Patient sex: F
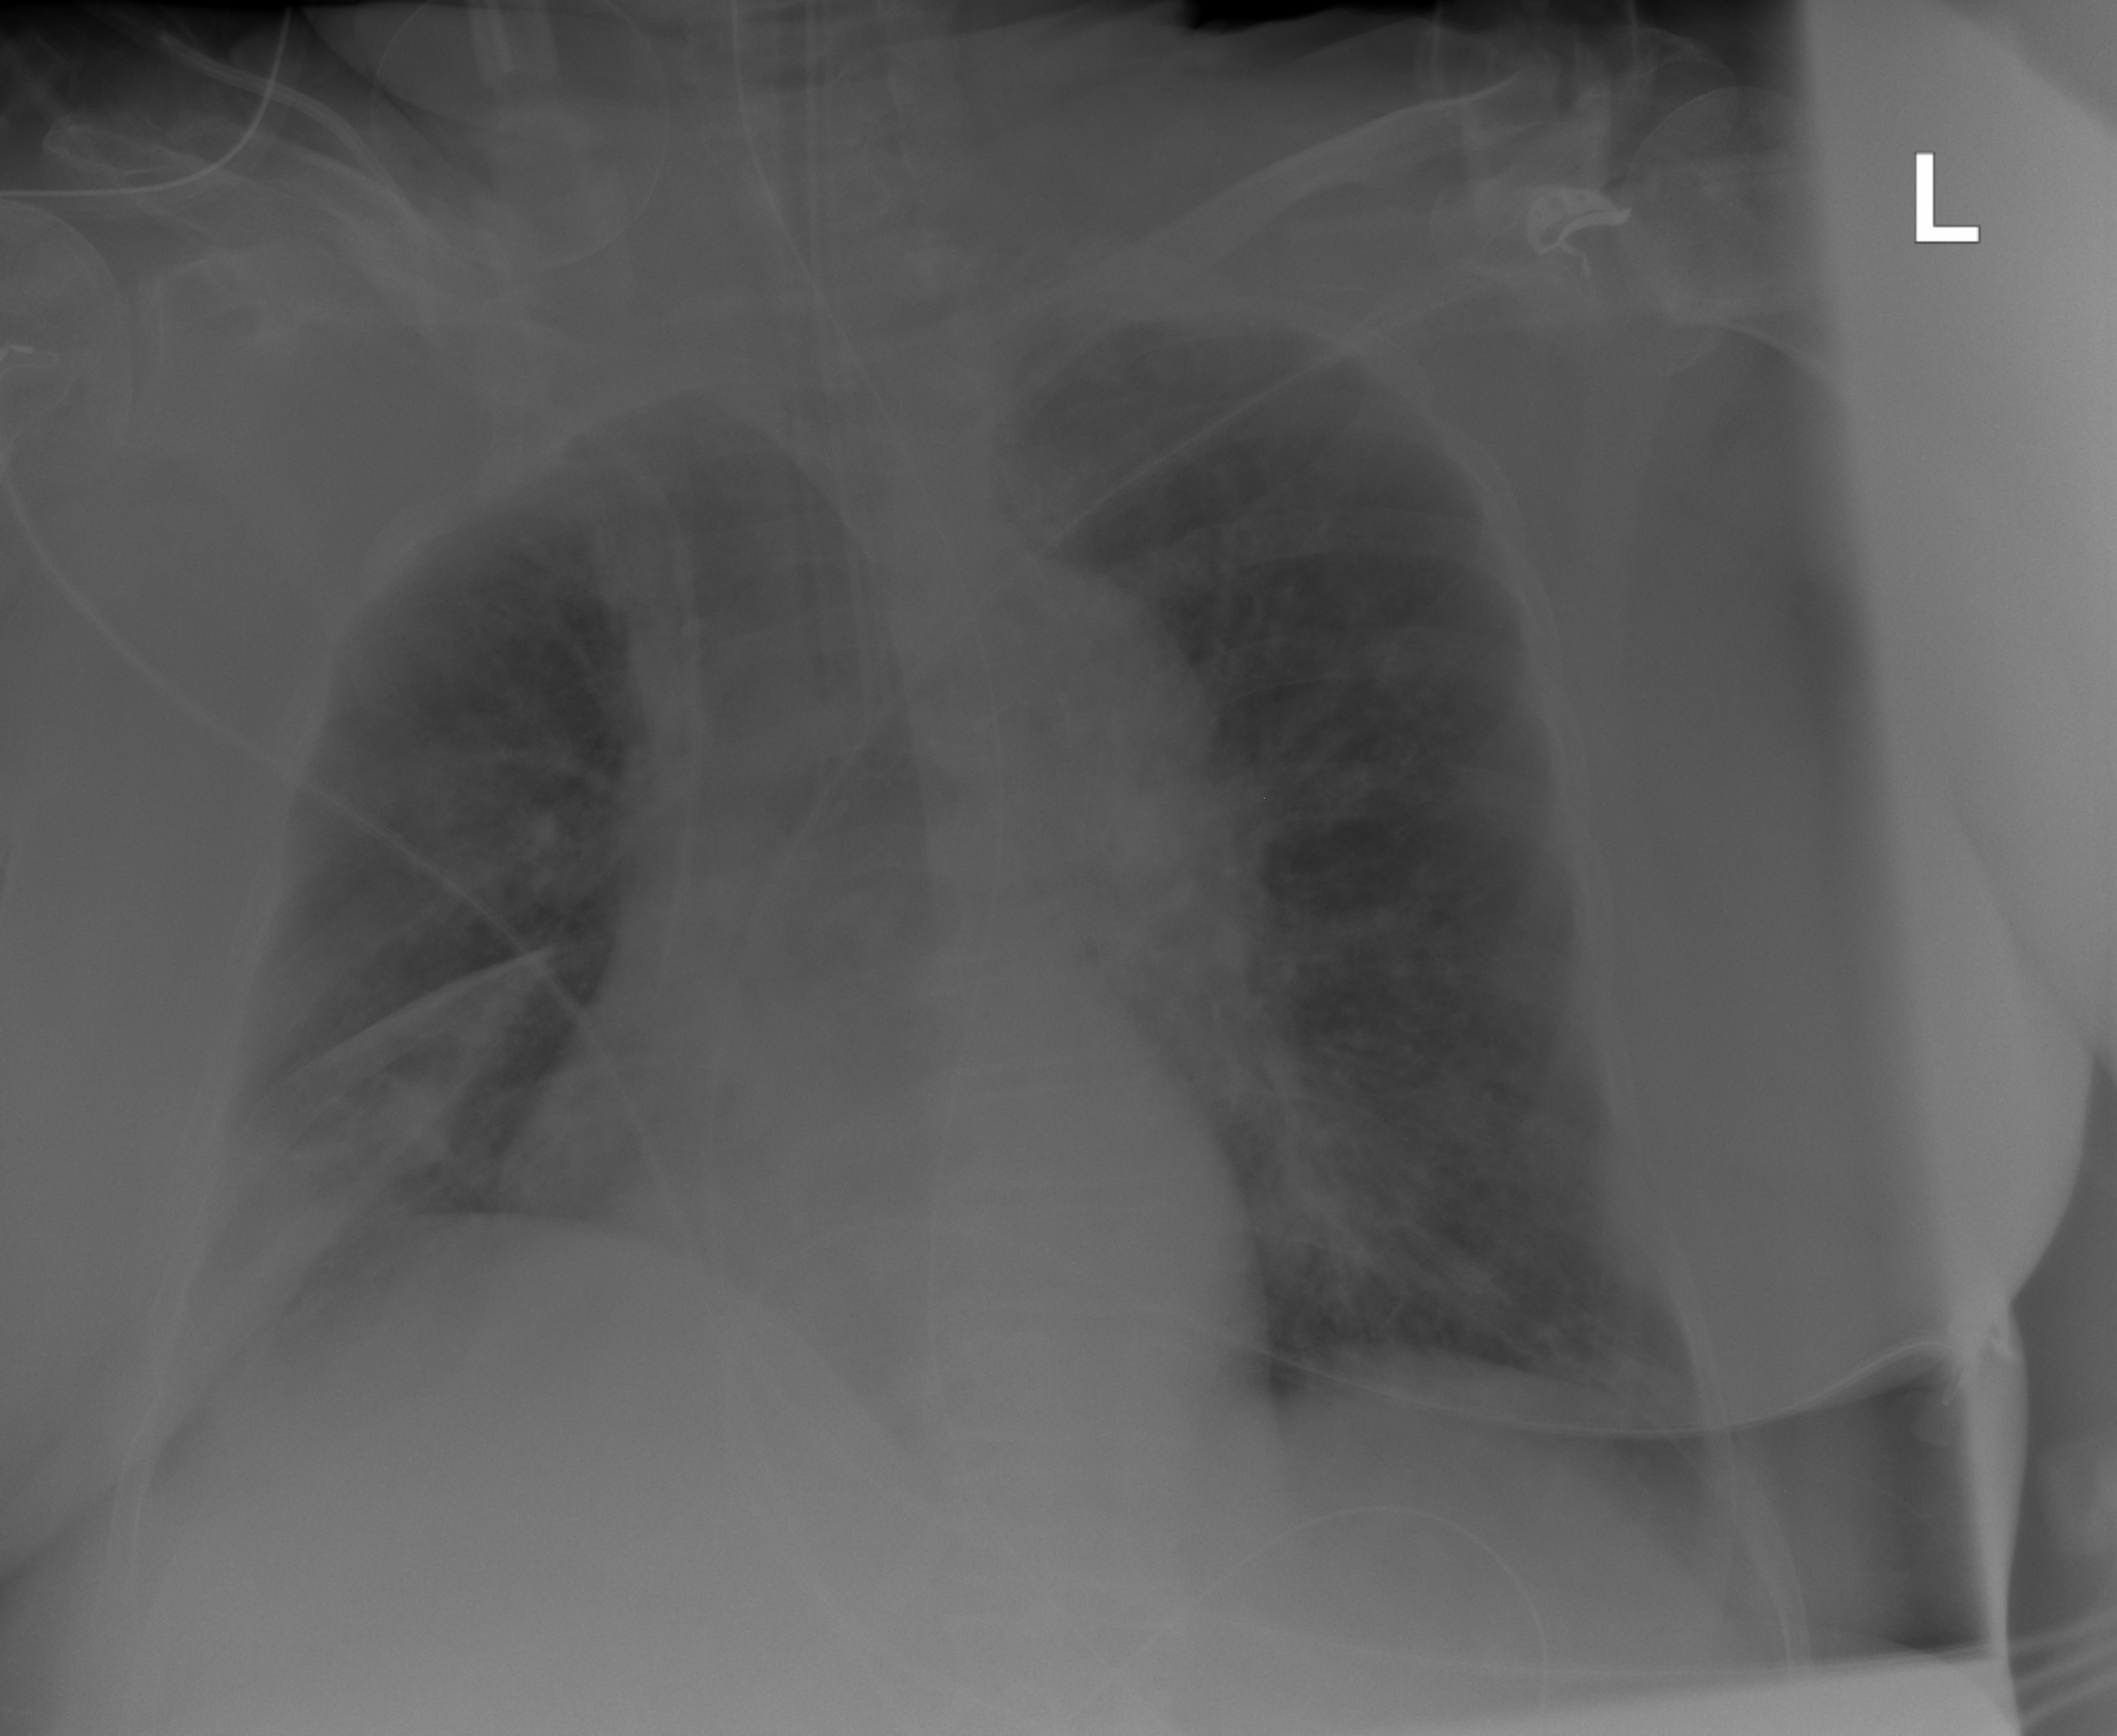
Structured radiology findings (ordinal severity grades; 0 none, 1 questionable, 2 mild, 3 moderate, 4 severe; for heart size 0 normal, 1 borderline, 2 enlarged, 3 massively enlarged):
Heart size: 0
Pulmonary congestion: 0
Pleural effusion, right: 0
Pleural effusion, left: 0
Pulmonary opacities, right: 2
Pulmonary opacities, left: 2
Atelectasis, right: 2
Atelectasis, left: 0